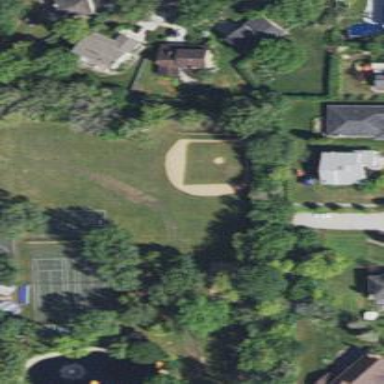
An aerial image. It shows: Baseball pitch for leisure and sports activities.